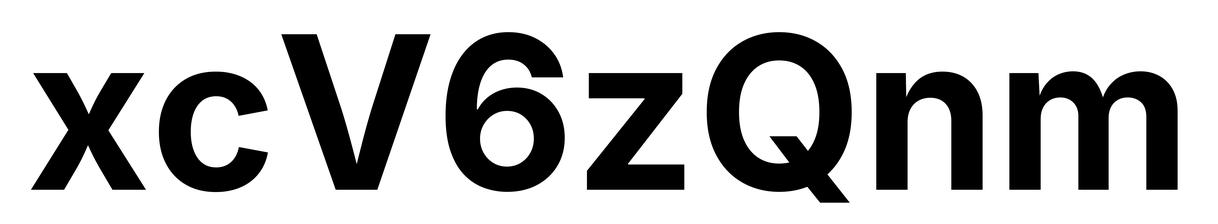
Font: Inter_Bold